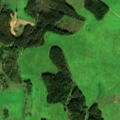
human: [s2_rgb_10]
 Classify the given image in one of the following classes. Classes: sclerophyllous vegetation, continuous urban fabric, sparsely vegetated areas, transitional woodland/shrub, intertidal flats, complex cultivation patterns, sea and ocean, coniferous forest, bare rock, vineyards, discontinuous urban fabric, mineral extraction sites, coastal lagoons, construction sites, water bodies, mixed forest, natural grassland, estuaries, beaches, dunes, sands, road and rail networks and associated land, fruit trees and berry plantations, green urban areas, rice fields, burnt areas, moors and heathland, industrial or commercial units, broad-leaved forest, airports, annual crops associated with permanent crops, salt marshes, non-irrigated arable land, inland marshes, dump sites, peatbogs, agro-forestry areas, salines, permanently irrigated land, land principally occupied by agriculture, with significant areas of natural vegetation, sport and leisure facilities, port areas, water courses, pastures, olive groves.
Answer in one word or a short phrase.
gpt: pastures, complex cultivation patterns, mixed forest